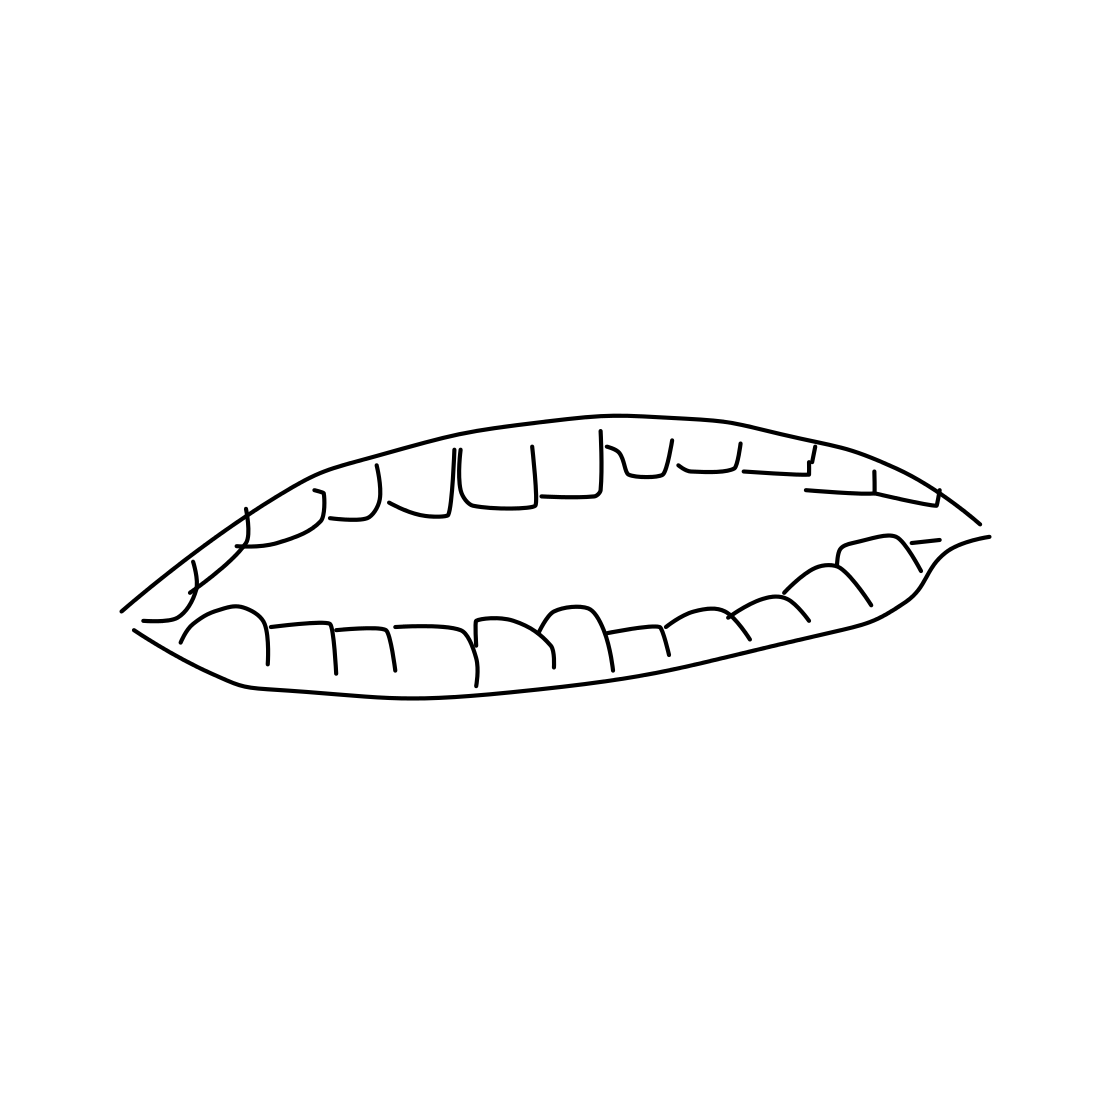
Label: tooth